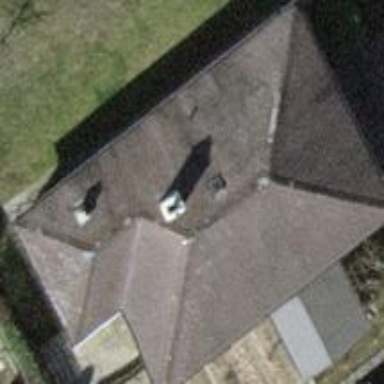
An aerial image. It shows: Detached building with hipped roof shape.